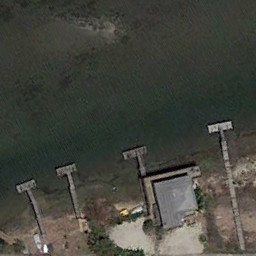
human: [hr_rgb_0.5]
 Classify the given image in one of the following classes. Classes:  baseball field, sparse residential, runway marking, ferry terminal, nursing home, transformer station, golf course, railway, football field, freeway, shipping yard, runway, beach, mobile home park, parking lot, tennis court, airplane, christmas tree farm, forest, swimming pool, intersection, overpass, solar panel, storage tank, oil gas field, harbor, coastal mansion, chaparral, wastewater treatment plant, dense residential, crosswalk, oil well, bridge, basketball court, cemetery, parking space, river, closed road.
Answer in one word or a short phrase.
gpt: ferry terminal